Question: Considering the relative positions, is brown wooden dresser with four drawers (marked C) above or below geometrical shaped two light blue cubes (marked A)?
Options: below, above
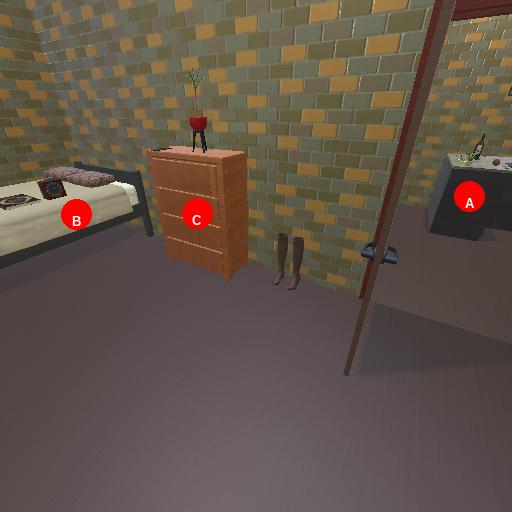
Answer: below